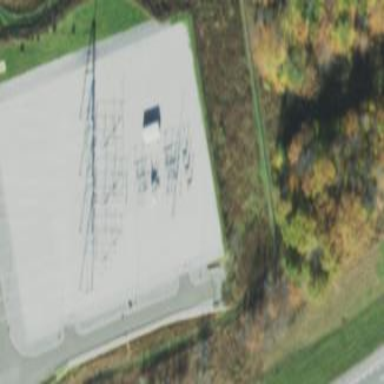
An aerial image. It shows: Power substation.